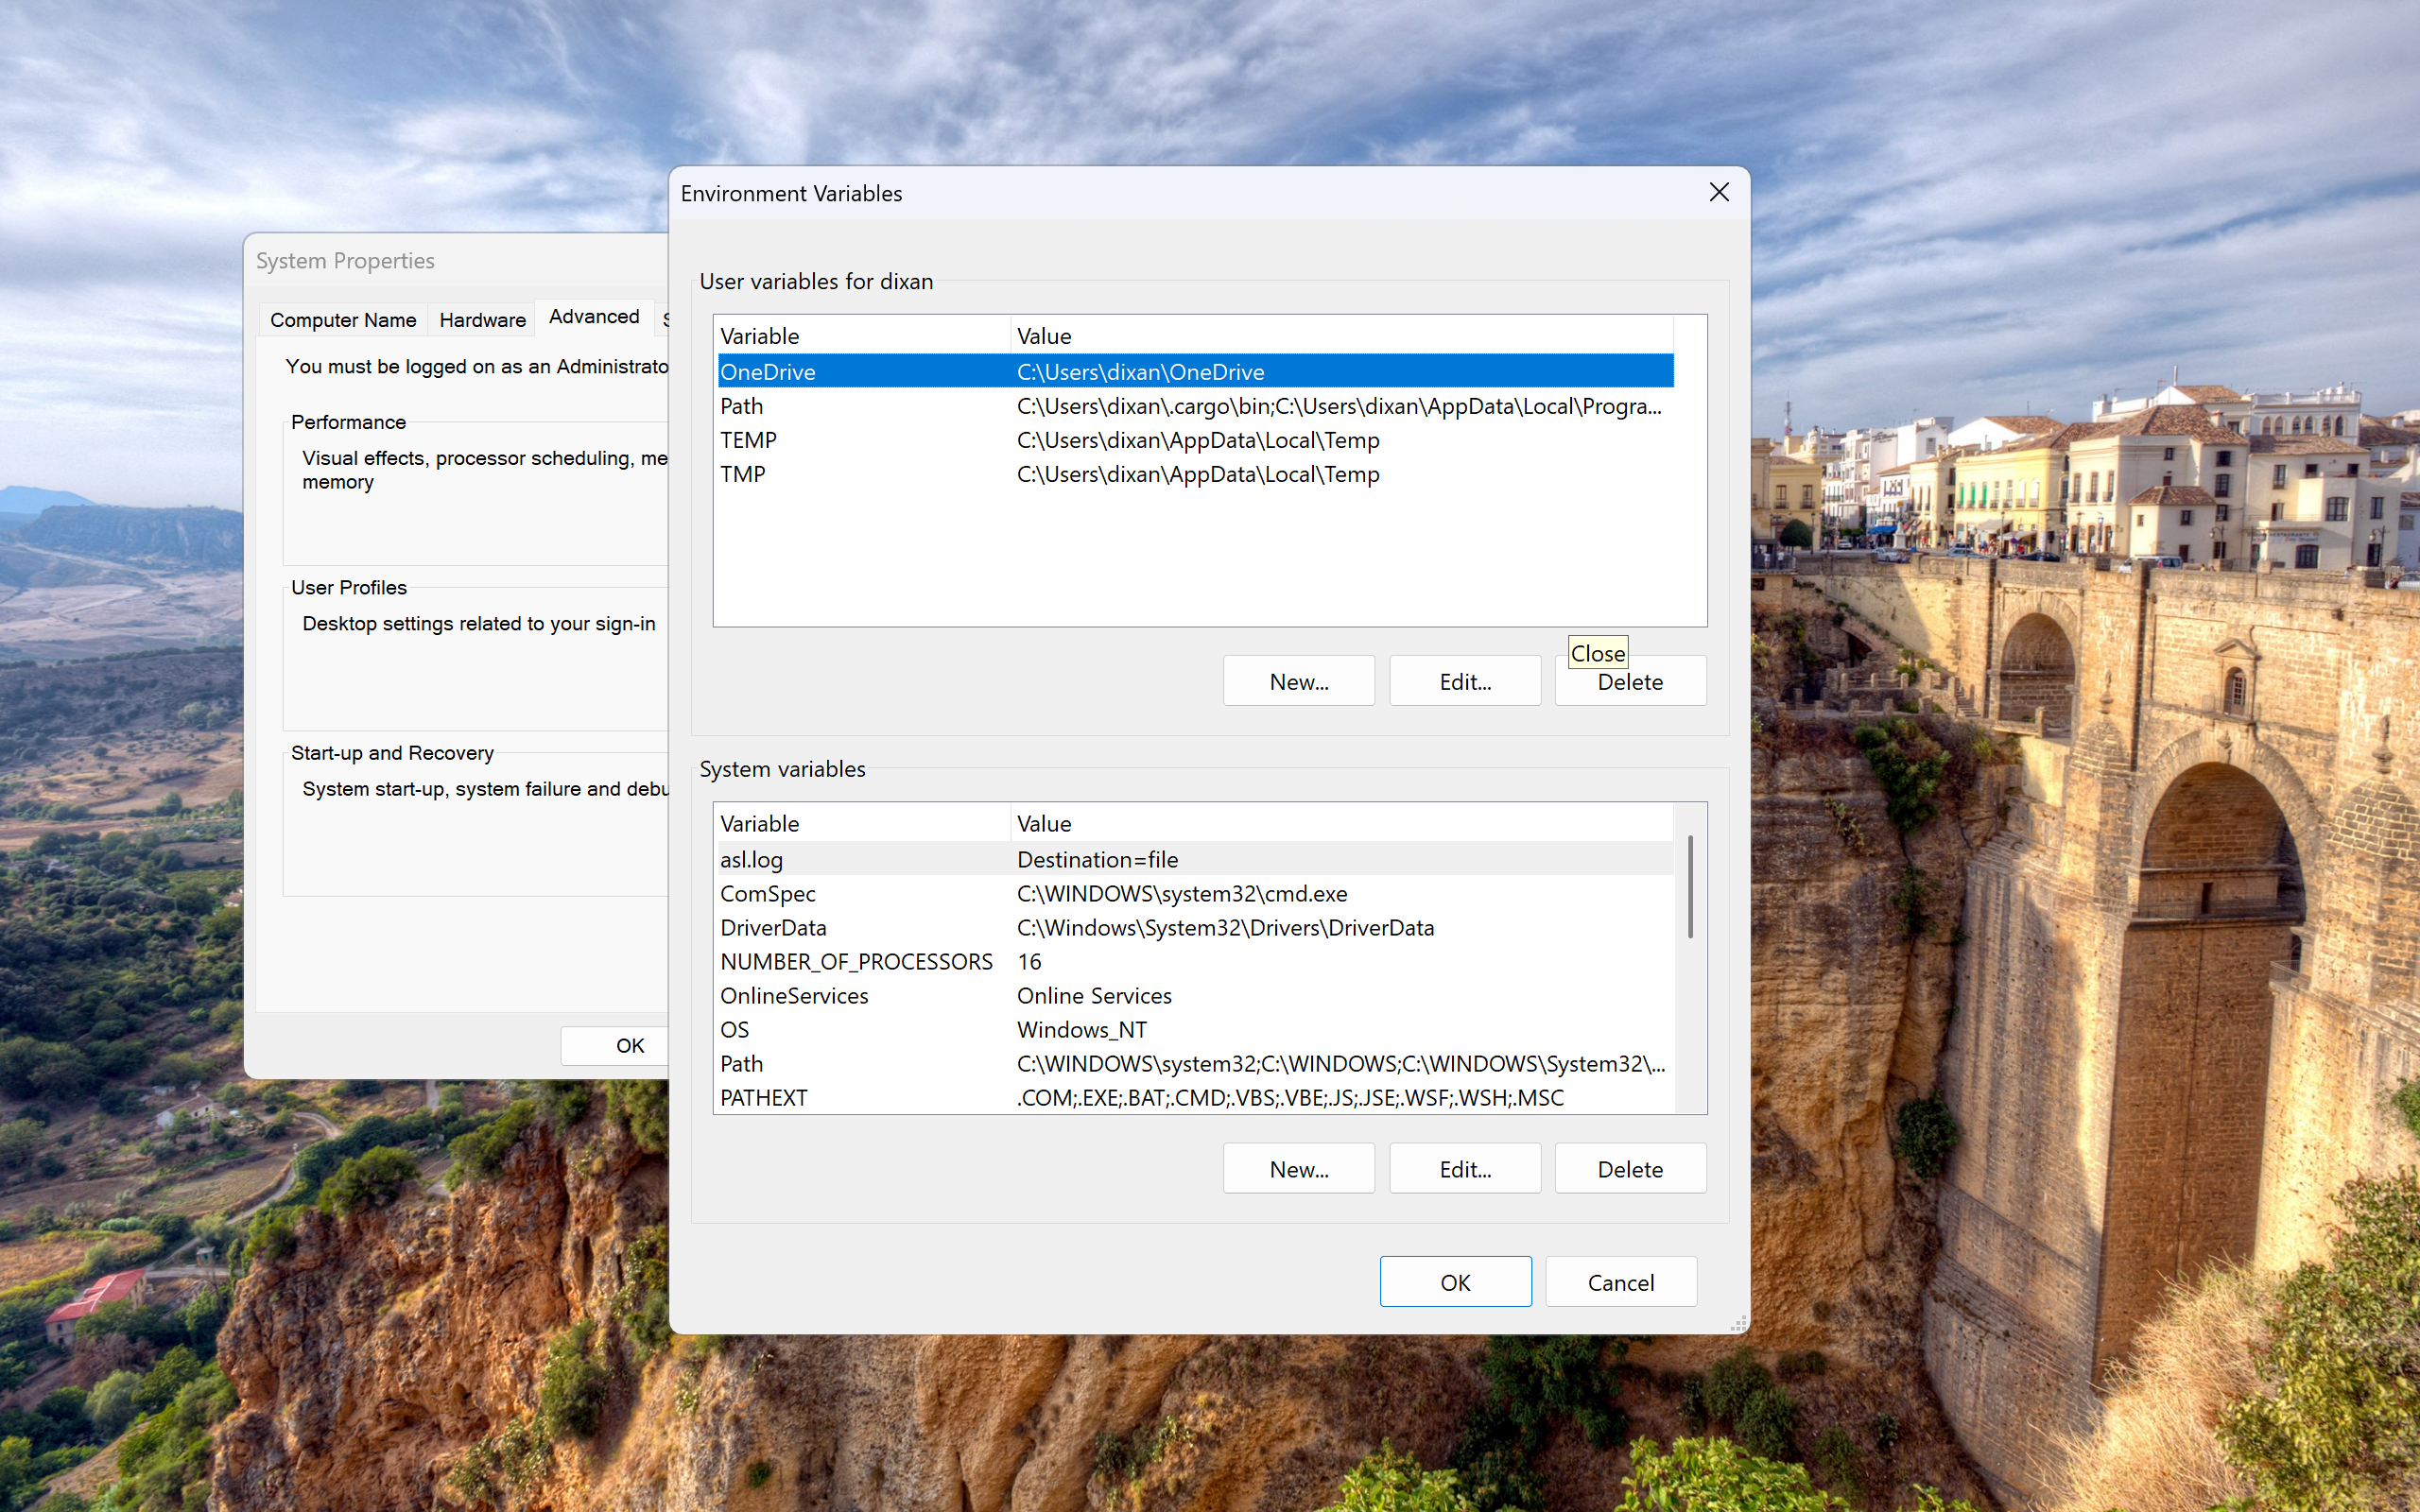
UI elements on screen:
"Desktop - window"
"window"
"value: Close"
"Google Gemini - window"
"System - menu bar - Contains commands to manipulate the window"
"System - menu item"
"title bar - value: Google Gemini"
"Minimise - button - Moves the window out of the way"
"Maximise - button - Makes the window full screen"
"Close - button - Closes the window"
"window"
"Taskbar - pane"
"pane"
"Running applications - pane"
"System Properties - window"
"title bar - value: System Properties"
"Close - button - Closes the window"
"System Properties - dialog - You must be logged on as an Administrator to make most of these chan..."
"Advanced - window"
"Advanced - property page - You must be logged on as an Administrator to make most of these changes."
"You must be logged on as an Administrator to make most of these changes. - window"
"You must be logged on as an Administrator to make most of these changes. - text"
"Performance - window"
"Performance - grouping - Visual effects, processor scheduling, memory usage and virtual memory"
"Visual effects, processor scheduling, memory usage and virtual memory - window"
"Visual effects, processor scheduling, memory usage and virtual memory - text"
"Settings... - window"
"Settings... - button"
"User Profiles - window"
"User Profiles - grouping - Desktop settings related to your sign-in"
"Desktop settings related to your sign-in - window"
"Desktop settings related to your sign-in - text"
"Settings... - window"
"Settings... - button"
"Start-up and Recovery - window"
"Start-up and Recovery - grouping - System start-up, system failure and debugging information"
"System start-up, system failure and debugging information - window"
"System start-up, system failure and debugging information - text"
"Settings... - window"
"Settings... - button"
"Environment Variables... - window"
"Environment Variables... - button"
"OK - window"
"OK - button"
"Cancel - window"
"Cancel - button"
"Apply - window"
"Apply - button"
"window"
"tab control"
"Computer Name - tab"
"Hardware - tab"
"Advanced - tab"
"System Protection - tab"
"Remote - tab"
"window"